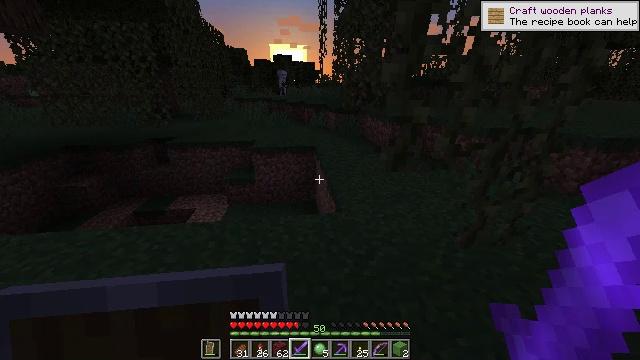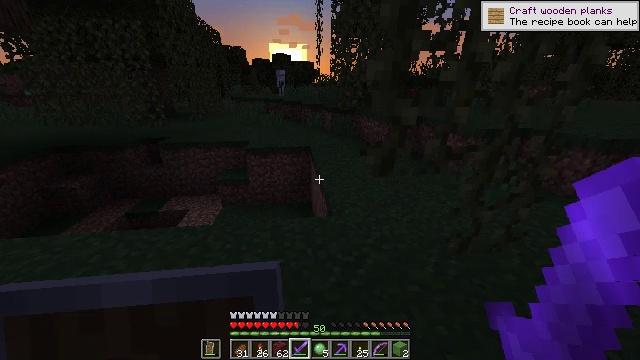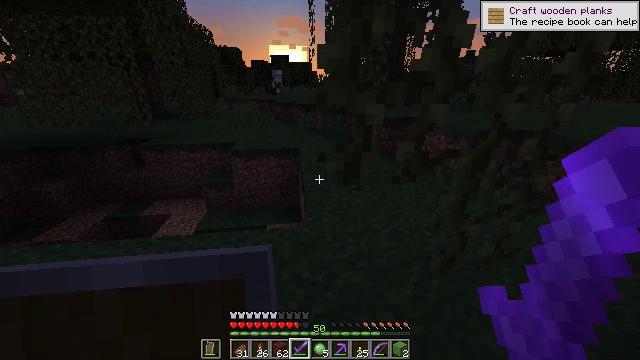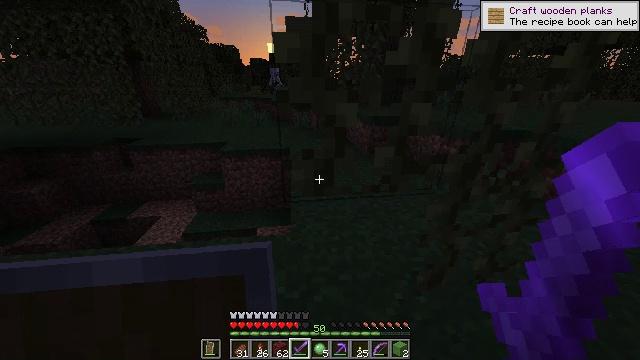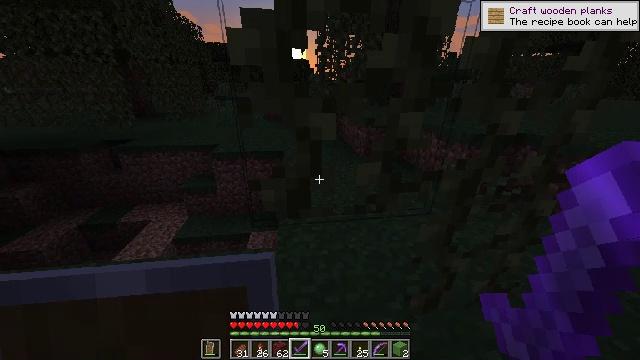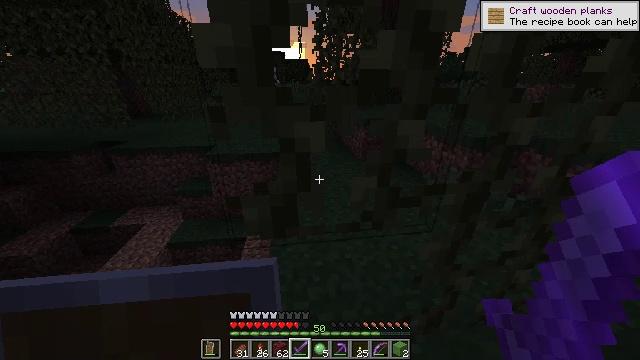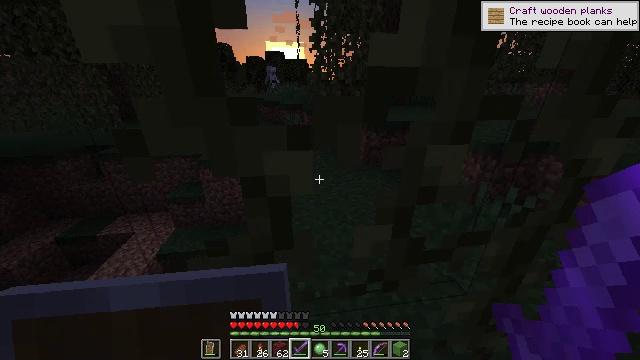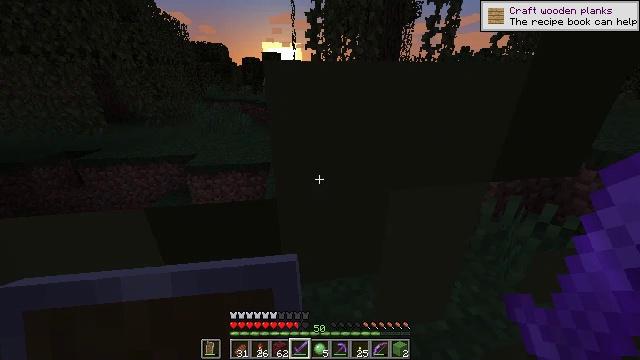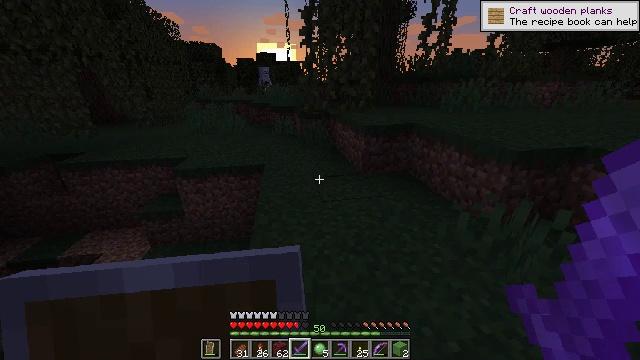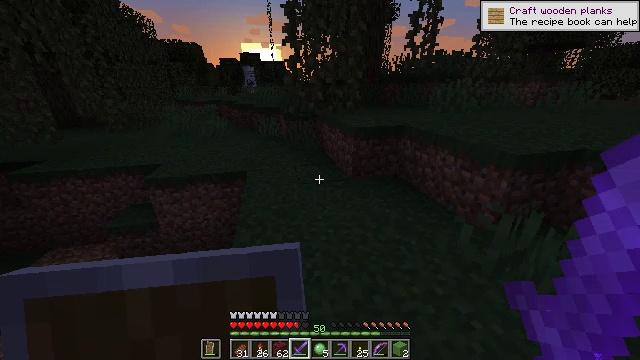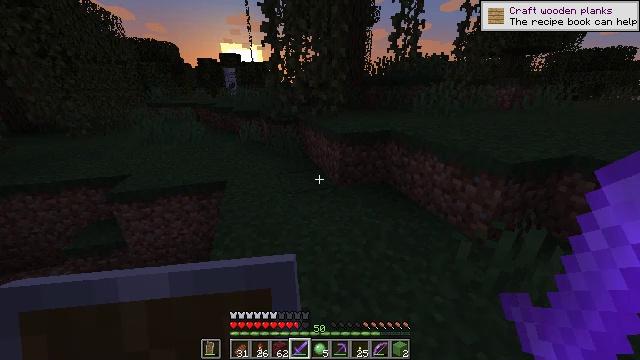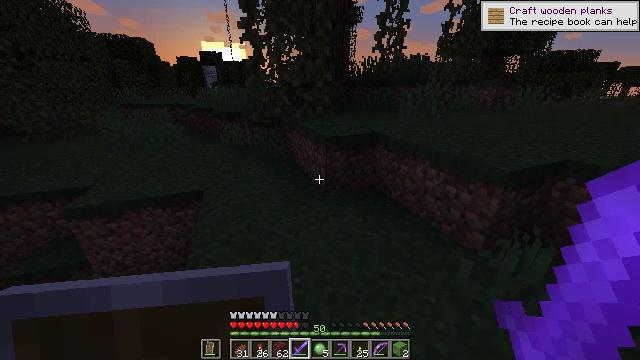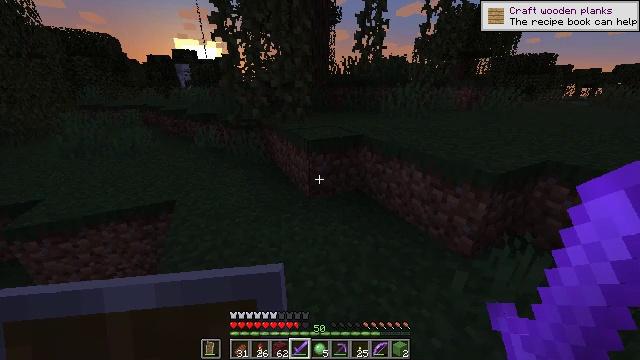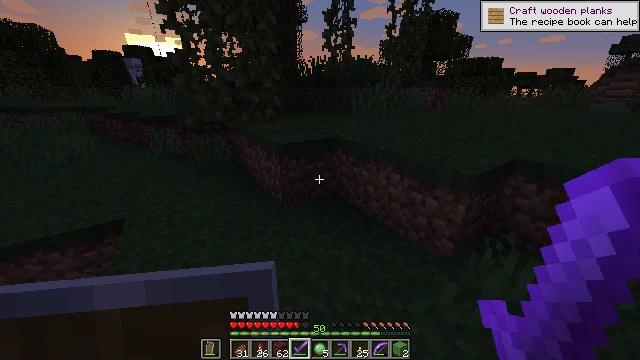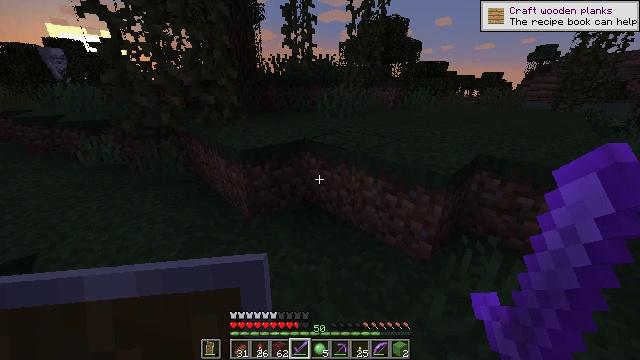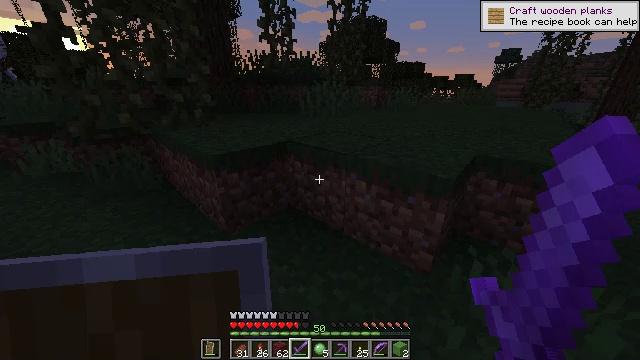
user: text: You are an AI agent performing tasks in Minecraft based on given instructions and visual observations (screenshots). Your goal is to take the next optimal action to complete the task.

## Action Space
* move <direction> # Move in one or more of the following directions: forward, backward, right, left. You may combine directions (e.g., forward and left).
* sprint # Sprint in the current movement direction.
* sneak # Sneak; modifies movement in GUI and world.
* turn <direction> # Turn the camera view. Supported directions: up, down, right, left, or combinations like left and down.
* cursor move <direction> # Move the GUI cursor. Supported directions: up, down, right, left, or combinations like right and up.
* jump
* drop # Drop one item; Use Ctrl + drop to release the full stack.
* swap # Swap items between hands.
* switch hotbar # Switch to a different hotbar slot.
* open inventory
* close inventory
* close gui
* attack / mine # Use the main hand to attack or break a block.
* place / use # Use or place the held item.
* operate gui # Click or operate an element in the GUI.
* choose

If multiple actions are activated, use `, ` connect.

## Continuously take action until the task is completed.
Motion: motion action
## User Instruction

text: Kill enemies.
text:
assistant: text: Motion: move forward and move right
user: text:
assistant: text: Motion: move forward and move right
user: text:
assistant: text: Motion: move forward and move right
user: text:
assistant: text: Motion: move forward
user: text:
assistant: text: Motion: move forward
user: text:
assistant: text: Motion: move forward
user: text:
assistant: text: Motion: move forward
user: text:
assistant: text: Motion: move forward, turn right
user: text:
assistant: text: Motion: move forward, turn right
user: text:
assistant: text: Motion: move forward, turn right
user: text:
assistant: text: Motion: move forward, turn right
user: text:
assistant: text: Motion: move forward, turn right
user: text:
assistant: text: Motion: move forward, turn right
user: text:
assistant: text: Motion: move forward, turn right
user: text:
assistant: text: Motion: move forward, turn right
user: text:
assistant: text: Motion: move forward, turn right
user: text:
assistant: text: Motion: move forward, turn right
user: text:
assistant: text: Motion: move forward
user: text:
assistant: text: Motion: move forward, jump
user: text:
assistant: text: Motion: move forward, turn right, jump
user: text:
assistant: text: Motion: move forward, turn right, jump
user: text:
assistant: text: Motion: move forward, turn right, jump
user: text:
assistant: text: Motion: move forward, turn right
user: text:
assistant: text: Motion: move forward, turn right
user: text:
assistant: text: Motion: move forward, turn right
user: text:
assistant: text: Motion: move forward, turn right
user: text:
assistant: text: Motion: move forward, turn right
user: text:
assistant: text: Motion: move forward, turn right
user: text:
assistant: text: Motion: move forward, turn right
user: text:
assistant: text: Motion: move forward